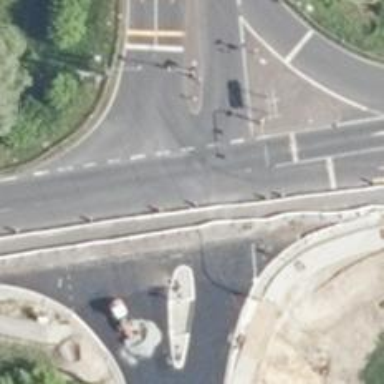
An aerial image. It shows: Road with traffic signals.